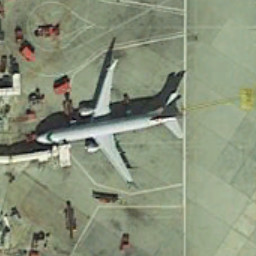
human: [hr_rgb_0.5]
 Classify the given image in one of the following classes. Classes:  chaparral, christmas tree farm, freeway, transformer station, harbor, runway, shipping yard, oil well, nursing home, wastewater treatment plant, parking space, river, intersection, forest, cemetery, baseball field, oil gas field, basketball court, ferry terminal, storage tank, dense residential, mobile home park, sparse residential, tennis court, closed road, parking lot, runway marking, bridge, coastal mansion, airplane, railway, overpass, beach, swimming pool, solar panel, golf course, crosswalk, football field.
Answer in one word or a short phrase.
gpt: airplane